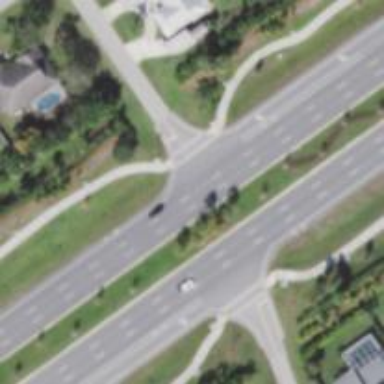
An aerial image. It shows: Secondary road with separate asphalt sidewalks.